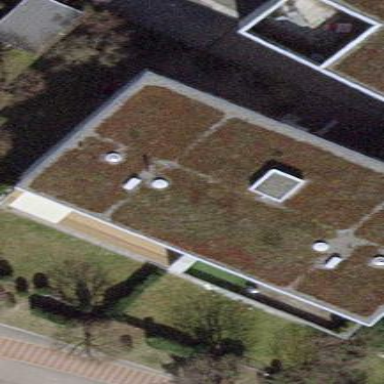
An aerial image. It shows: White apartments building with flat roof.